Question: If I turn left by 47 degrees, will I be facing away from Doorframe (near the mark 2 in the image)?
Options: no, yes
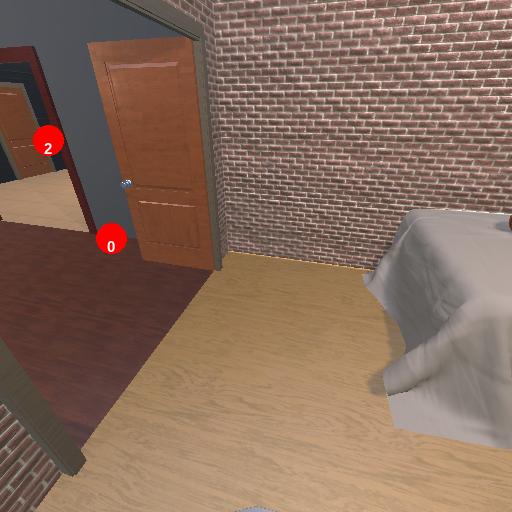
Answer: no